Question: I want to disable the source maps so that my code will not appear in the deployment link source. As you will see on the screenshot I changed the 'build' and I created '.env' file but still it does not work and the code is still visible. Also the '.env' file won't be committed and it says 'Untracked Files'.

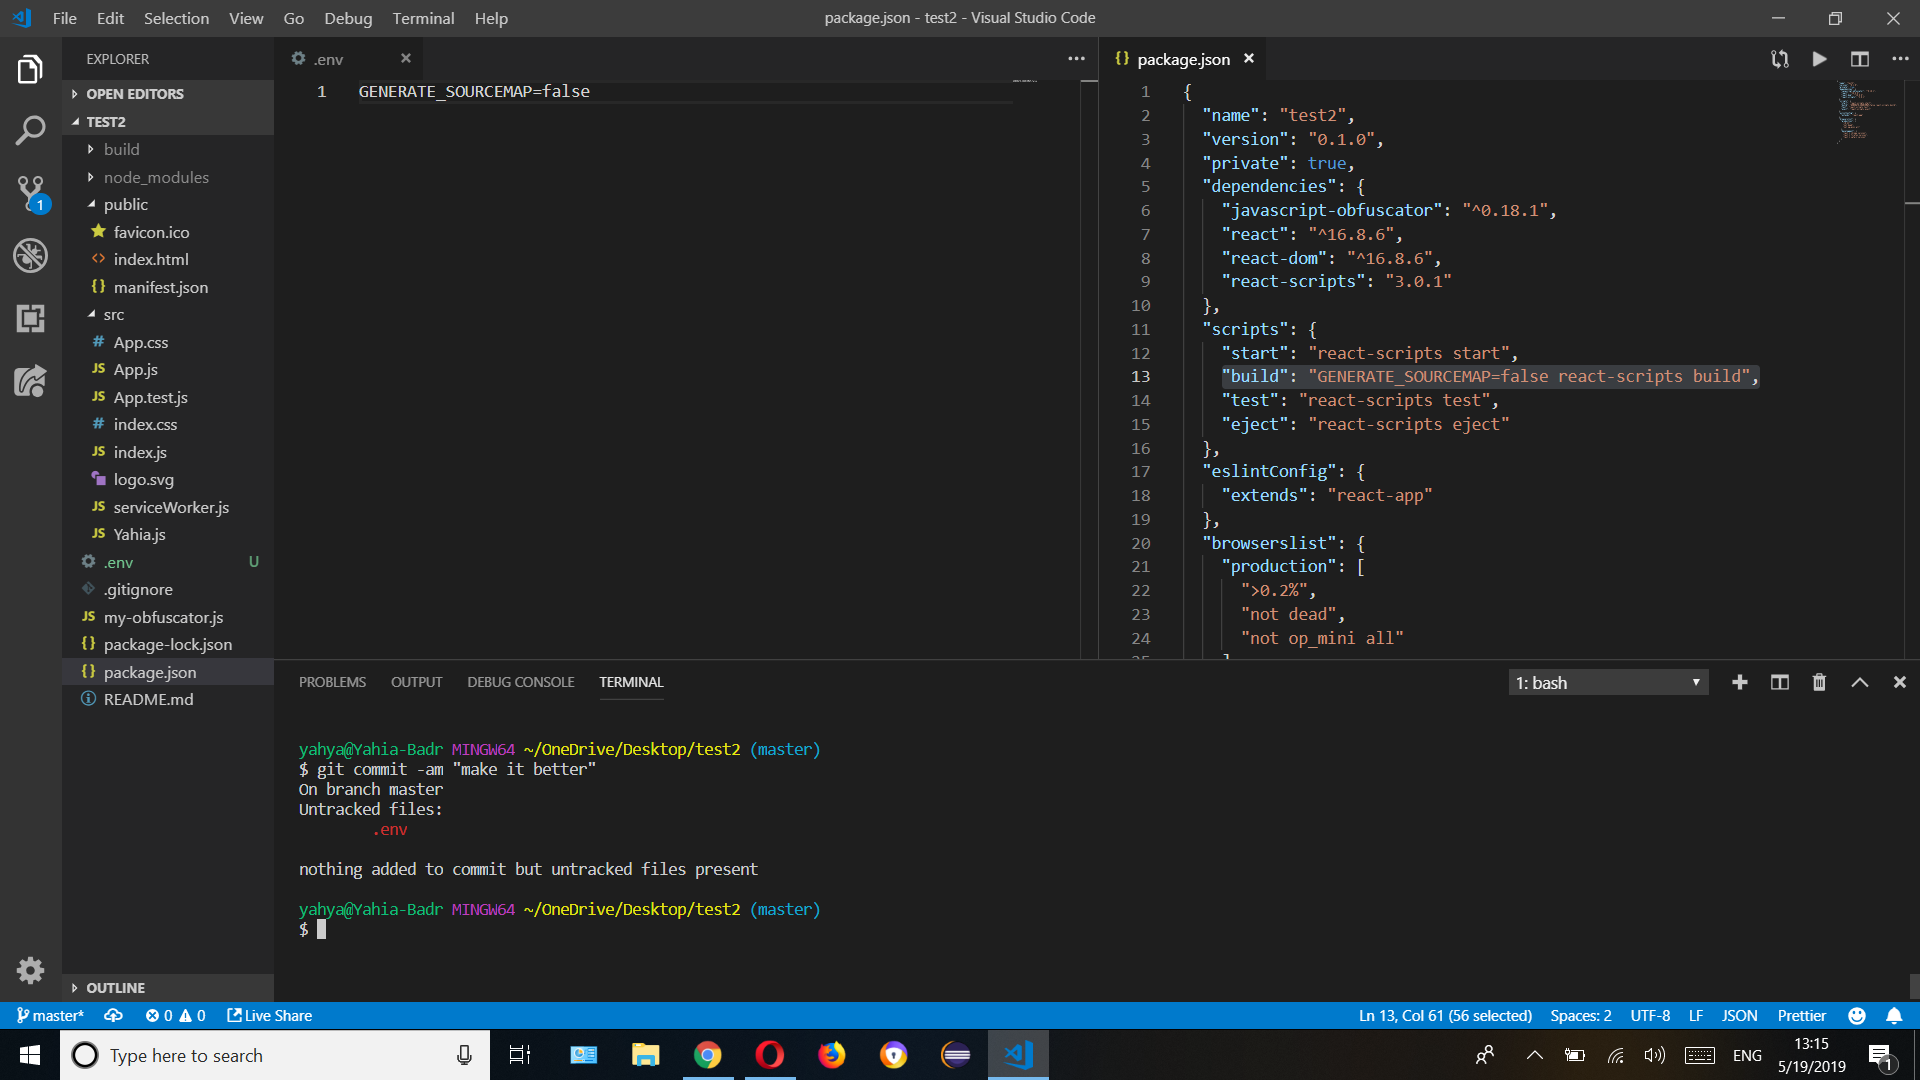
Answer: I replace the current '"build"' with '"build": "react-scripts build && rm build/static/js/*.map && rm build/static/css/*.map"' and it works. I twill remove the js and css from the sources.